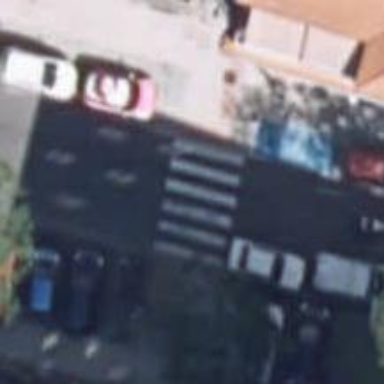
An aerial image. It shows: Marked road crossing.